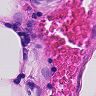
Metastatic tissue present: yes